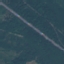
Land use / land cover: Highway